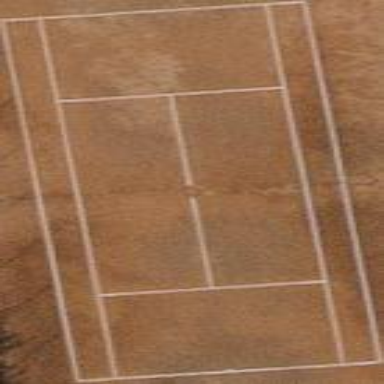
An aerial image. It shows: Clay tennis court pitch.